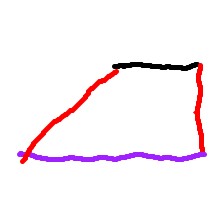
Shape: trapezoid